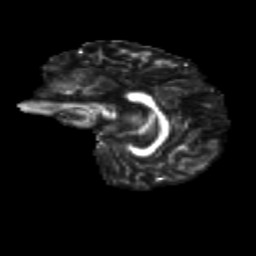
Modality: FA
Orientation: sagittal
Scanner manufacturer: siemens
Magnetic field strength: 3 T
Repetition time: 9.2 s
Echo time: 0.084 s